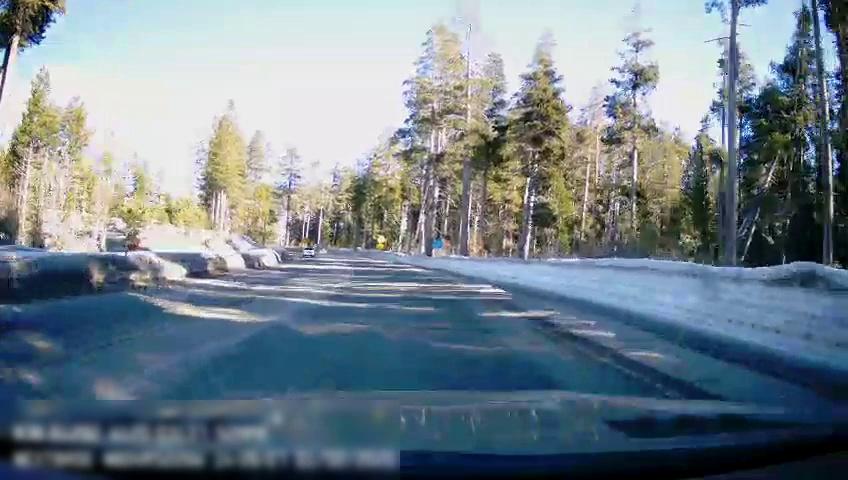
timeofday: Day
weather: Snowy
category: Drivable Space
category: Vehicles | SUV
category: Traffic | Signs